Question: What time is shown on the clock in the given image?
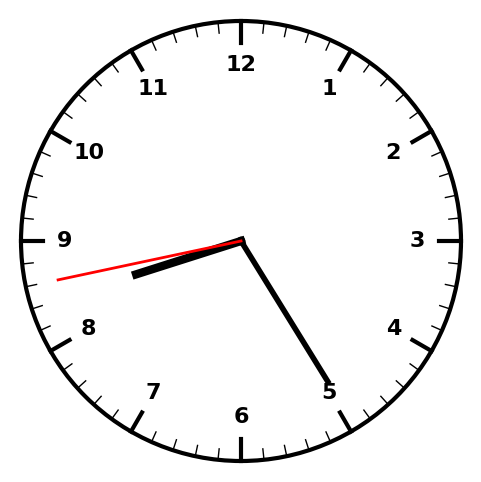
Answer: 08:24:43